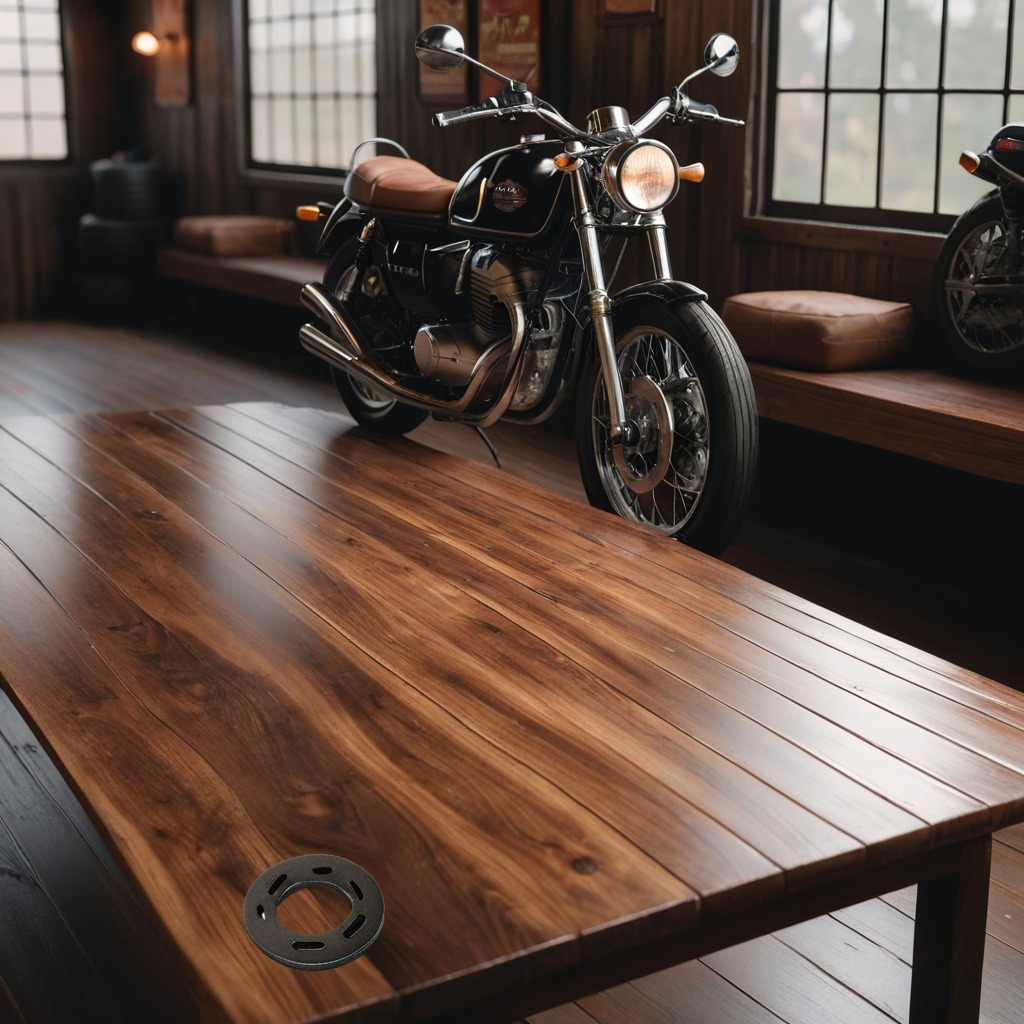
A flat metal washer lying on an oil-spilled wooden table in a vintage motorcycle garage.